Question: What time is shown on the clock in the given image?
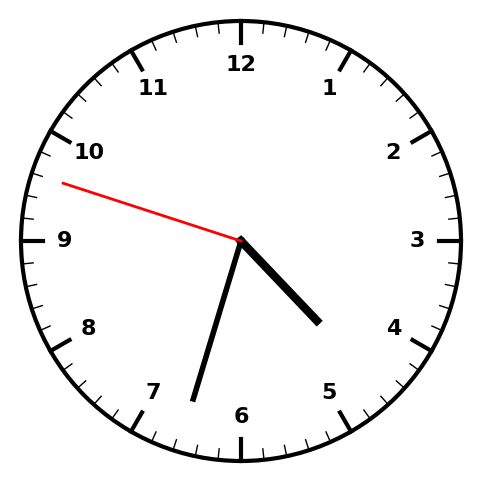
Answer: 04:32:48